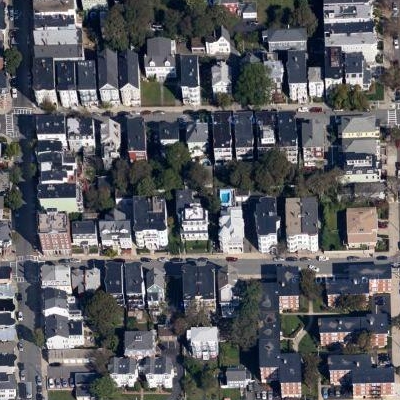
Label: Resident